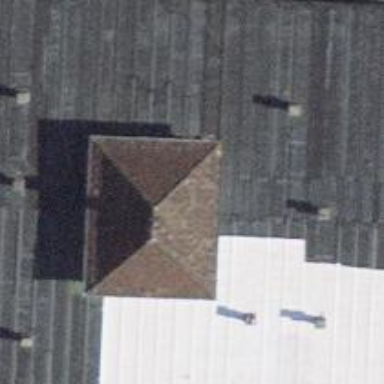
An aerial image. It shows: Pyramidal-shaped roof of apartment building.